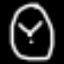
Label: clock